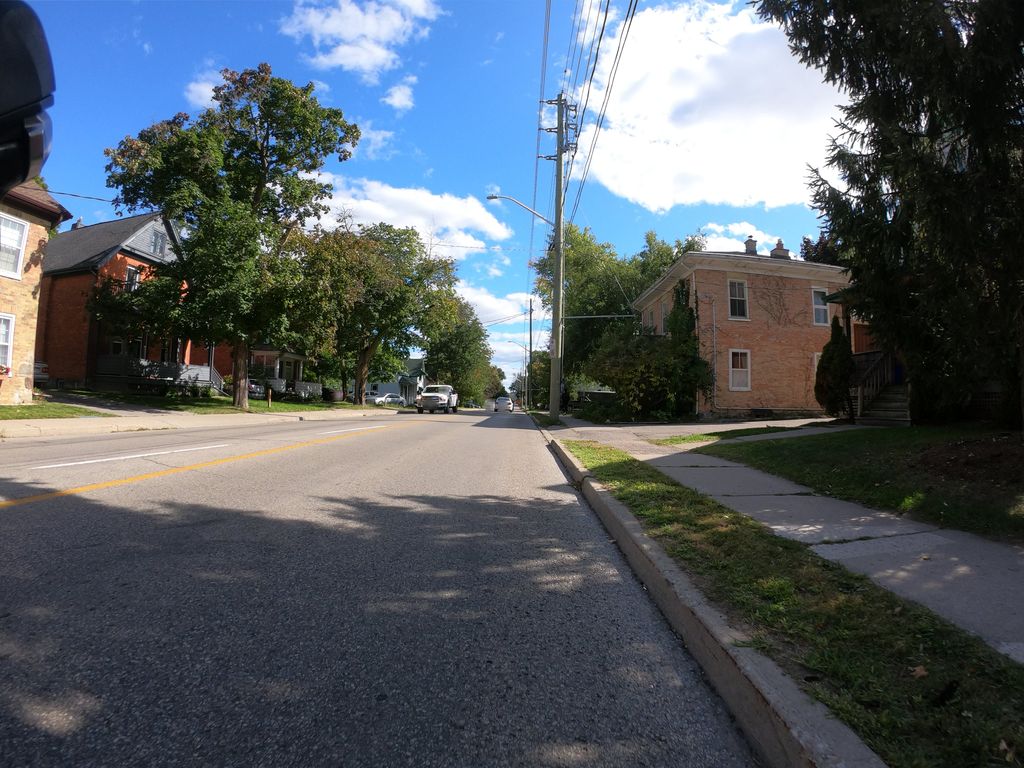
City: kitchener-waterloo